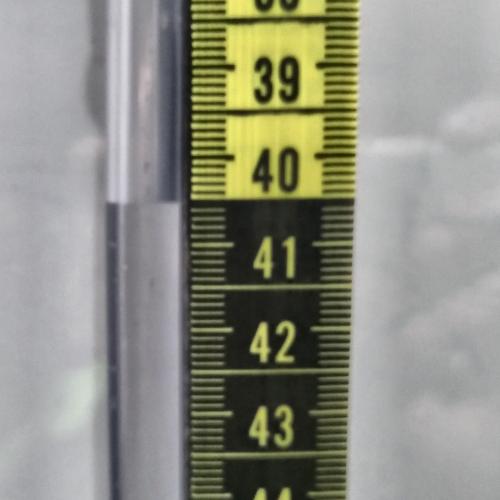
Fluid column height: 40.5 cm